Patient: sex M, age 35
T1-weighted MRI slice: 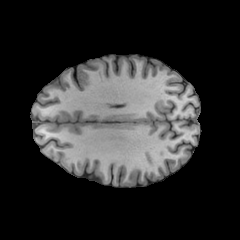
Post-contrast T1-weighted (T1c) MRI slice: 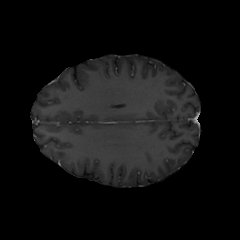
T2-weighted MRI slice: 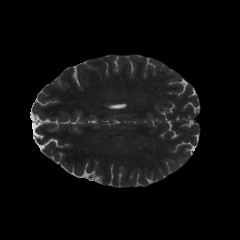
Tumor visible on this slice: no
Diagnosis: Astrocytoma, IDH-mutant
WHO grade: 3